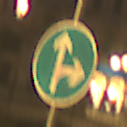
Verkehrszeichen: VorgeschriebeneFahrtrichtungGeradeausOderRechts
Umgebung: Outdoor, Urban
Tageszeit: Night
Wetter: Clear
Licht: Artificial
Jahreszeit: NotSpecified
Kontrast: HighContrast